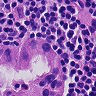
Metastatic tissue present: yes